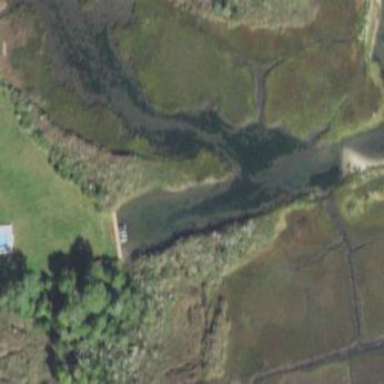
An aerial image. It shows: Beautiful wet meadow natural wetland.